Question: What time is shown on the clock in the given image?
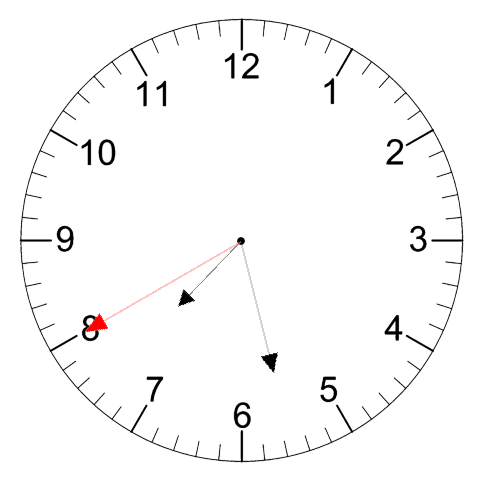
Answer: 07:27:40